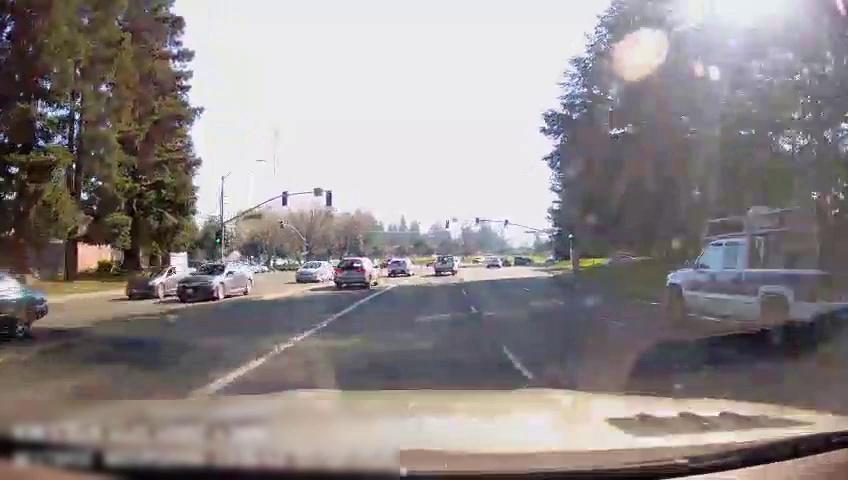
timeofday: Day
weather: Sunny
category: Drivable Space
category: Vehicles | Car
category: Vehicles | Car
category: Vehicles | Car
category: Vehicles | Car
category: Vehicles | Truck
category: Vehicles | Truck
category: Vehicles | Car
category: Vehicles | Car
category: Vehicles | SUV
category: Vehicles | SUV
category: Vehicles | Car
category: Lanes | Current Lane
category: Lanes | Current Lane
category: Traffic | Lights
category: Traffic | Lights
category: Traffic | Lights
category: Traffic | Lights
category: Traffic | Lights